Interaction volume radius: 5 \u00c5
Interaction volume height: 10 \u00c5
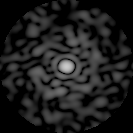
Disorder parameter: 0.8482